Question: I'm theming a Drupal website and using the vegas full screen bg.
I want to achieve the following:

But I have some trouble by theming the footer: I want it to be always displayed under the background image (so you have to scroll down to see the footer) now it keeps coming over the background image. Besides that I want the main menu and footer to become full width and not 960px like the container. But I can't seem to get these 2 to 'break out' the container.
Now I've:
'''
#footer {
position: absolute;
bottom:0;
width: 100%;
height:100px;
background-color: #202020;
}
#primary-menu-bar{
position: absolute;
width: 100%;
height: 60px;
padding: 0;
margin: 0;
background-color: rgba(255,255,255,0.70);
padding-top: 10px;
}
'''
Normally something like this does the trick but I'm struggling to get this right...
Anybody any advice or solutions?
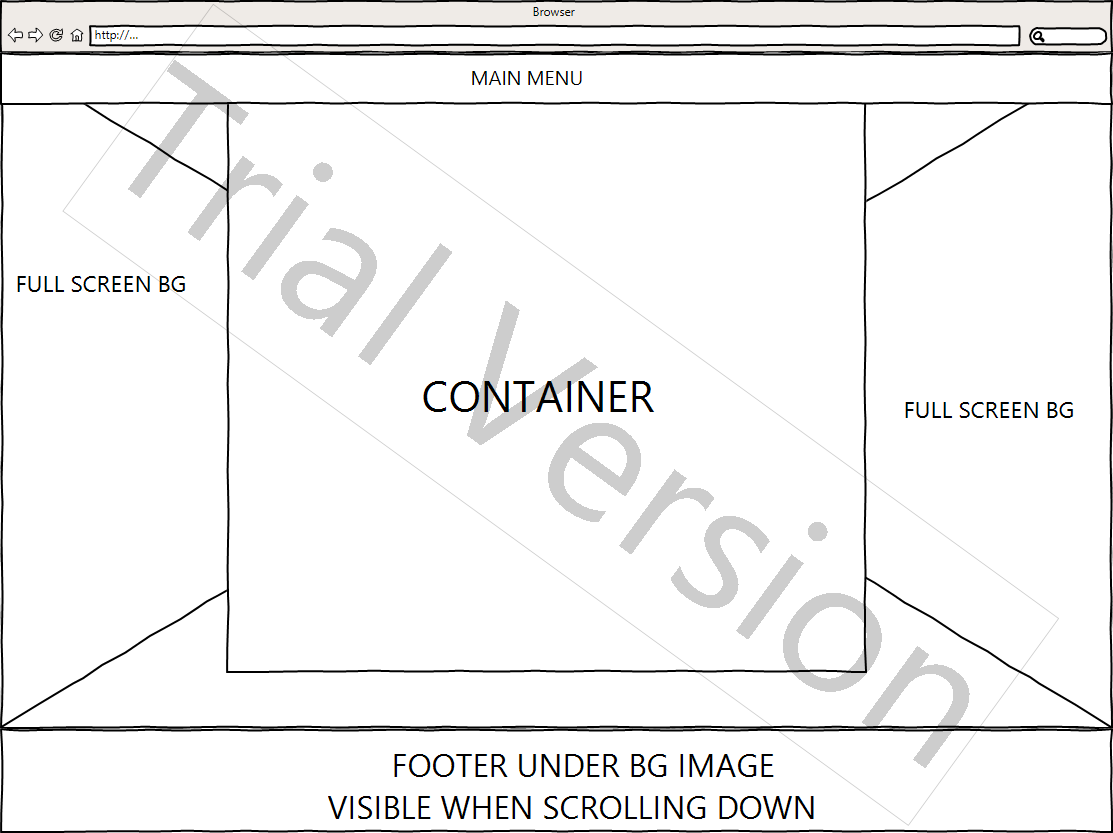
Answer: You didn't show any 'HTML', so I just came up with some 'HTML' myself. If the footer is only visible when you scroll down you need to have some sort of wrapper for both your header and your content element. You can then set the wrapper 'min-height' to 100% and use 'background-image'/'background-size' for a full-screen image background.
'''
<div class="wrapper">
<header class="page-head" role="banner">
Header
</header>
<main class="main" role="main">
Content
</main>
</div>
<footer class="page-foot" role="contentinfo">
Footer
</footer>
'''
'''
html, body {
height: 100%;
}
.wrapper {
min-height: 100%;
background-image: url(http://placehold.it/1200x800);
background-position: center center;
background-size: cover;
}
.page-head {
background: red;
}
.main {
width: 80%;
margin: 0 auto;
background: yellow;
}
.page-foot {
background: blue;
}
'''
See example on this <URL>.